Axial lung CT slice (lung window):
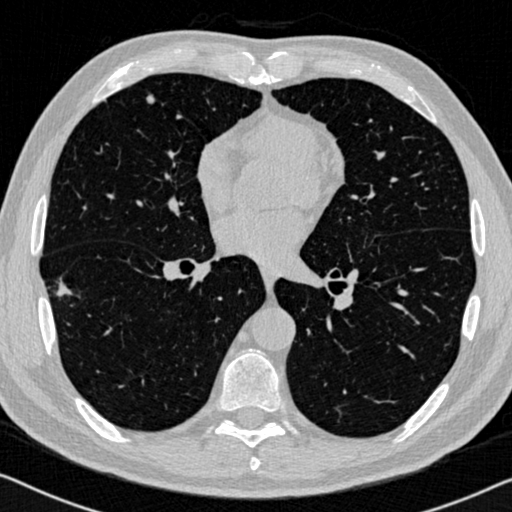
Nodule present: yes
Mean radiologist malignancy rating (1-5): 4.25